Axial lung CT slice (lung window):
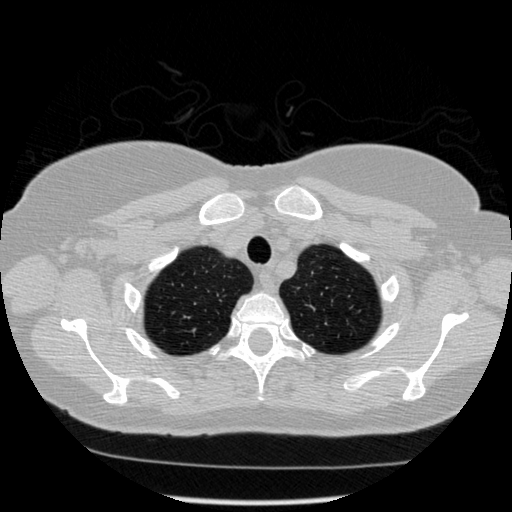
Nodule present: no